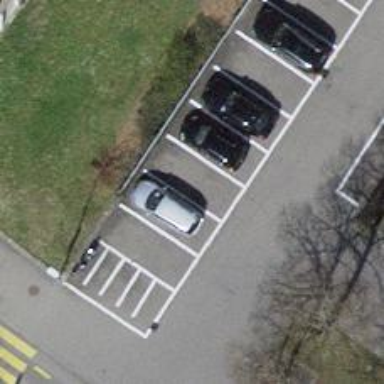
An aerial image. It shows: Charging station.